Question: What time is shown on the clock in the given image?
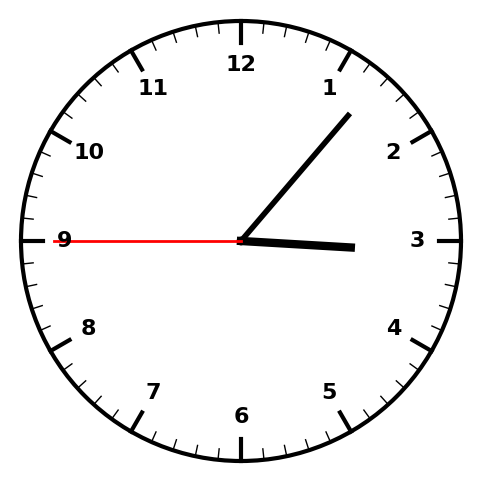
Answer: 03:06:45